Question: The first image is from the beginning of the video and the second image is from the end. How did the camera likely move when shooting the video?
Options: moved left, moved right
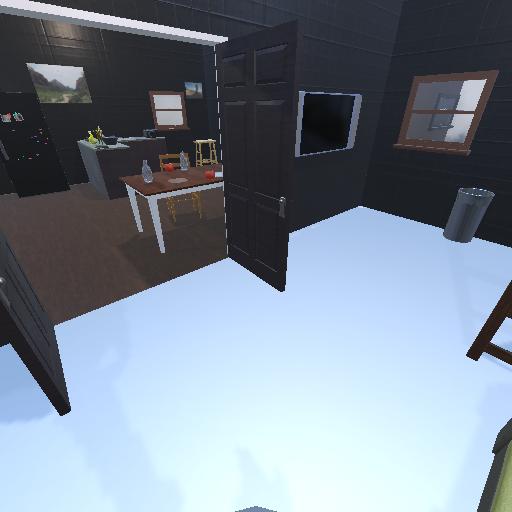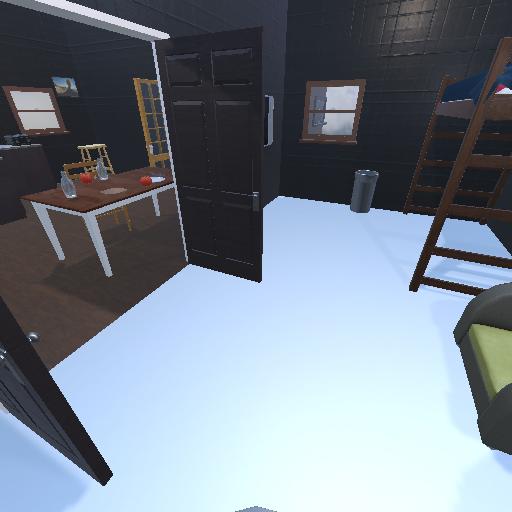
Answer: moved left